Aerial crown-view tile of a tropical tree (Barro Colorado Island, Panama), acquired 20250317:
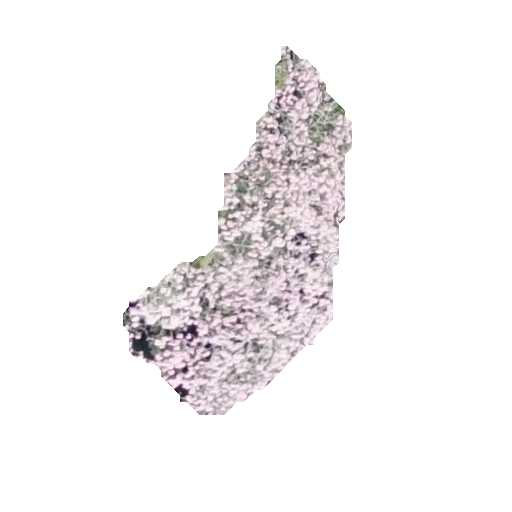
Species: Tabebuia rosea
GBIF accepted scientific name: Tabebuia rosea
Crown area: 62.507 m²